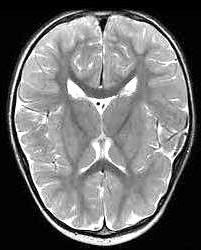
Label: notumor